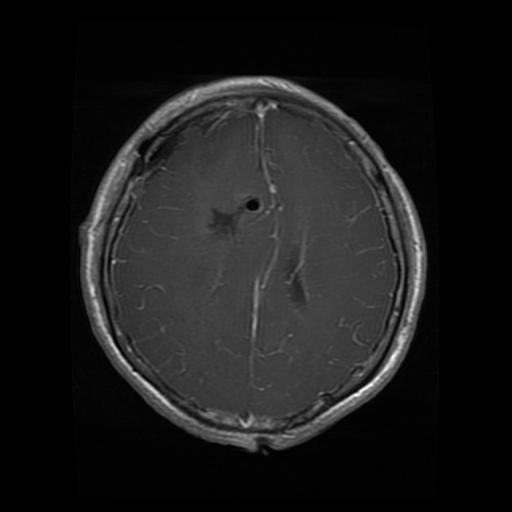
Label: glioma